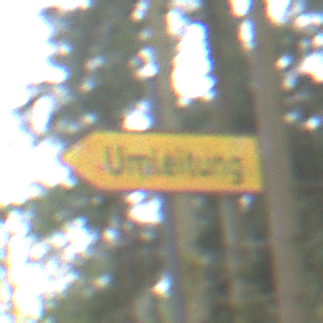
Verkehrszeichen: UmleitungswegweiserLinksweisend
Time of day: Midday
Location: Outdoor (Nature)
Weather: Overcast
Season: NotSpecified
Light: Natural